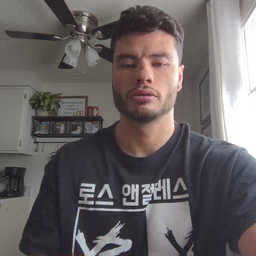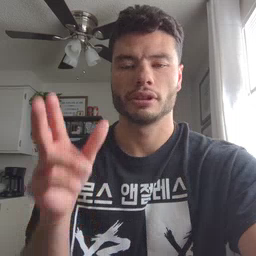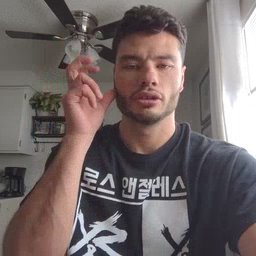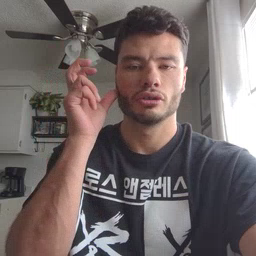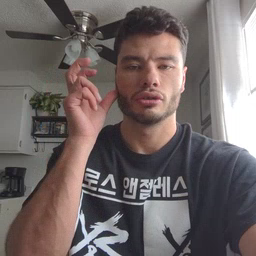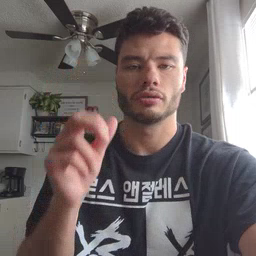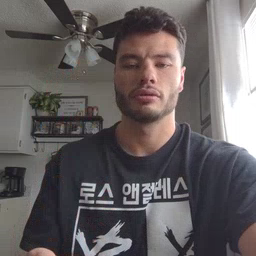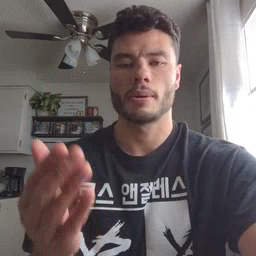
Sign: hear